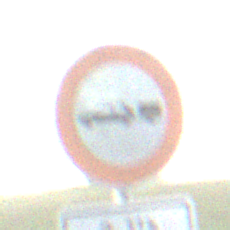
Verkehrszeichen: VerbotPersonenkraftwagenMitAnhaenger
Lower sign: ZeitangabenOhneBeschraenkungAufWochentage2
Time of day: Night
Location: Outdoor (Nature)
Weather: Clear
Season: NotSpecified
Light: Natural